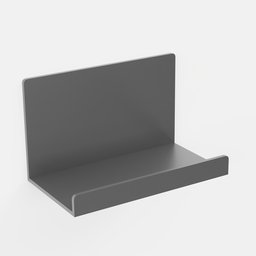
Label: furniture